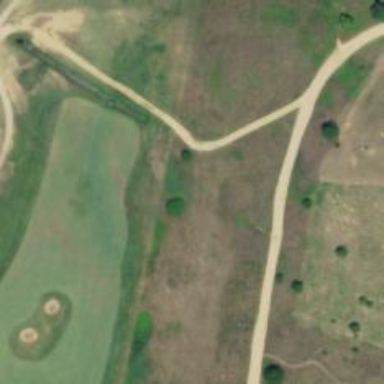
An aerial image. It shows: Pathway for golfing.